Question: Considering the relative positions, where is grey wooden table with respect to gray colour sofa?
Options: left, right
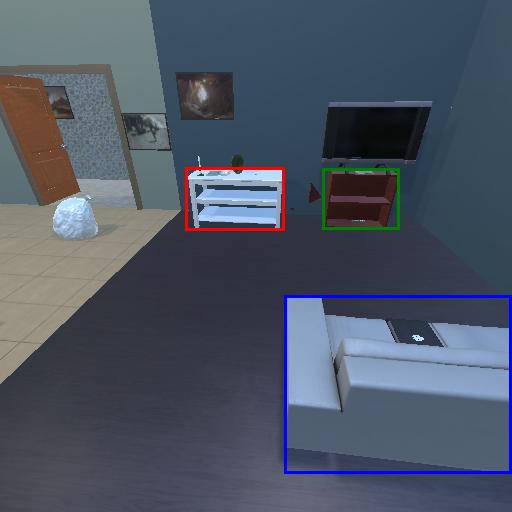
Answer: left